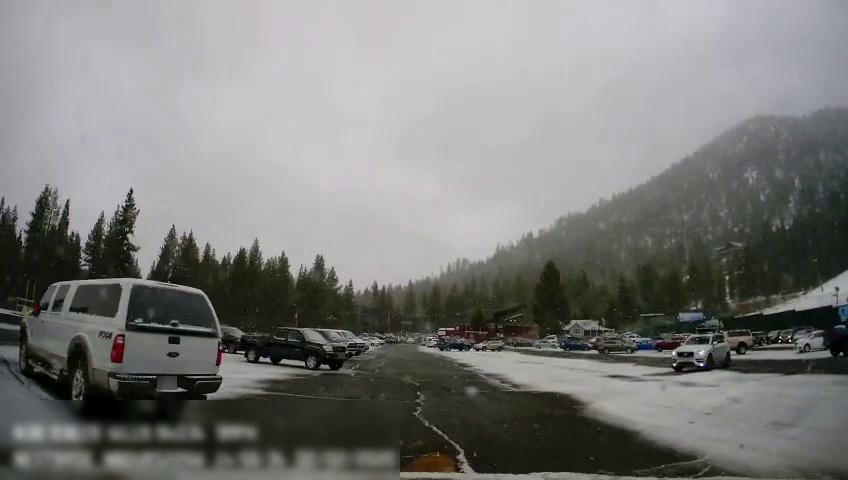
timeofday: Day
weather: Snowy
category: Vehicles | SUV
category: Vehicles | Truck
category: Vehicles | Car
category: Vehicles | Car
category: Vehicles | Truck
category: Vehicles | Car
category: Vehicles | Truck
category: Vehicles | Car
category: Vehicles | SUV
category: Vehicles | Van
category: Vehicles | Truck
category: Vehicles | Truck
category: Vehicles | Car
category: Vehicles | Car
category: Vehicles | SUV
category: Drivable Space